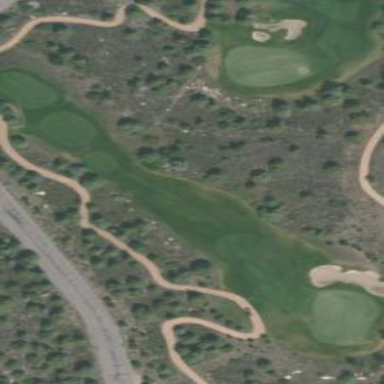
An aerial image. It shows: Rough grassy area used for golf.